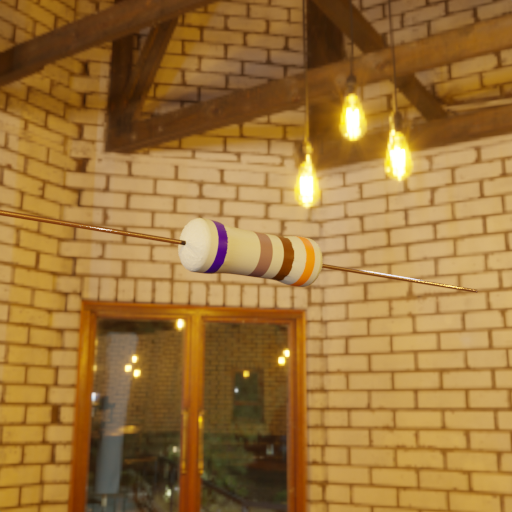
Resistor colour bands (in order): blue, gray, brown, orange